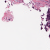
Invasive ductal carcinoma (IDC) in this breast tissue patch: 1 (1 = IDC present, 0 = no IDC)